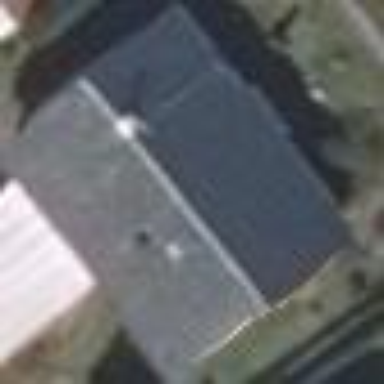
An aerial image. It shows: Detached building with gabled roof.